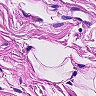
Metastatic tissue present: no